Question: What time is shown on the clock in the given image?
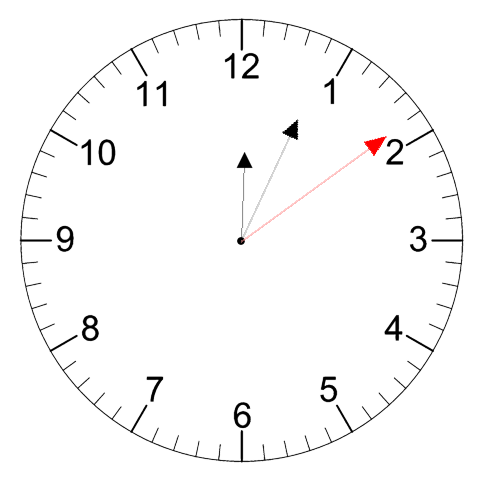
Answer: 12:04:09